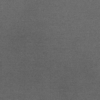
Label: dusty